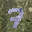
Label: 7